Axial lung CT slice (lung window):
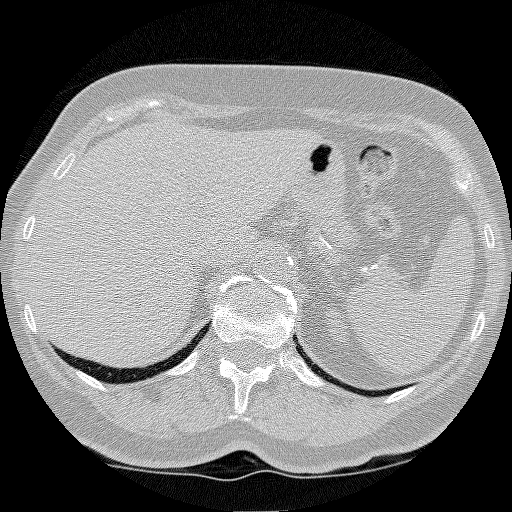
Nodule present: no